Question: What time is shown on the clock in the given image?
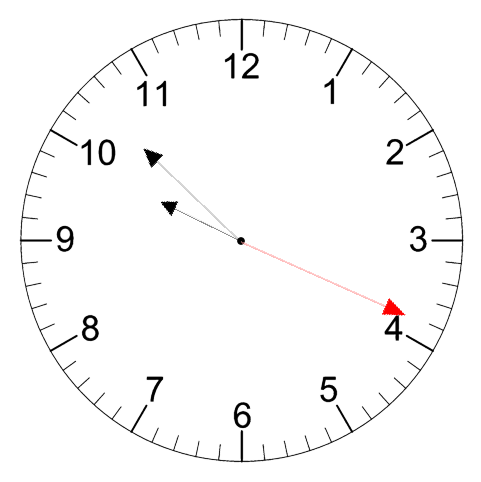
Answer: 09:52:19